Field crop: maize
Growth stage: 2
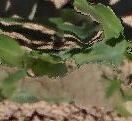
Species: maize